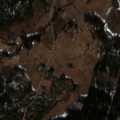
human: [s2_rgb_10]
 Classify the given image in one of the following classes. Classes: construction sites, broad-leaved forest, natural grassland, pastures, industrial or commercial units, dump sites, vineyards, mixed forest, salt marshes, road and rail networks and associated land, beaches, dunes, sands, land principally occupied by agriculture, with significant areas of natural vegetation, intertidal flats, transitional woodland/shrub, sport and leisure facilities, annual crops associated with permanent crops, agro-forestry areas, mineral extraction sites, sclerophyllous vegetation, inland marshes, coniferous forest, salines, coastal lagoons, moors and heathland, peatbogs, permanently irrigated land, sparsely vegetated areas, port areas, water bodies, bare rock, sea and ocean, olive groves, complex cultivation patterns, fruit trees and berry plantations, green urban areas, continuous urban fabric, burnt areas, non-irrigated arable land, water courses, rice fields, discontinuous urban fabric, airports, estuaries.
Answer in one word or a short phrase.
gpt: non-irrigated arable land, land principally occupied by agriculture, with significant areas of natural vegetation, coniferous forest, mixed forest, transitional woodland/shrub